Aerial crown-view tile of a tropical tree (Barro Colorado Island, Panama), acquired 20250616:
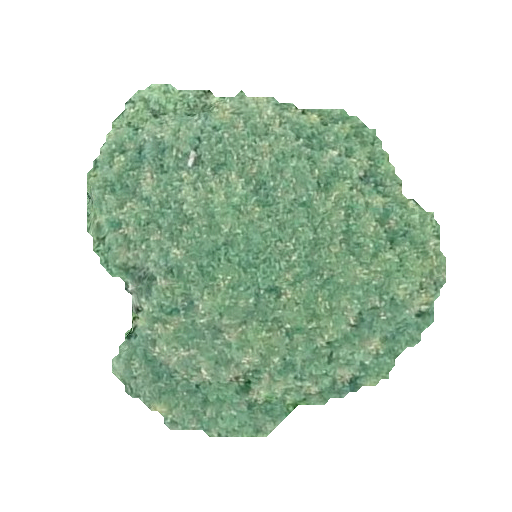
Species: Jacaranda copaia
GBIF accepted scientific name: Jacaranda copaia
Crown area: 135.667 m²